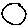
Label: circle